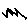
Label: zigzag